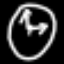
Label: clock